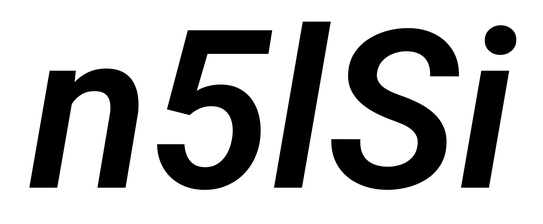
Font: Roboto-Italic_SemiBold_Italic